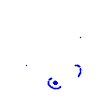
Particle: pion